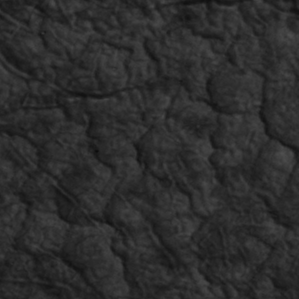
Label: non_frost